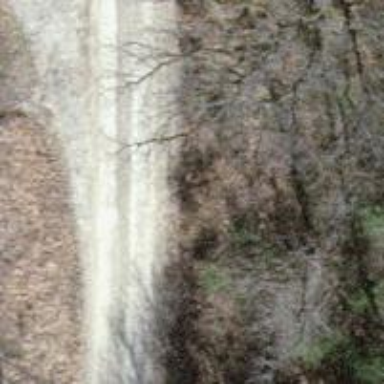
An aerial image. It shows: Gravel track with grade 2 quality.